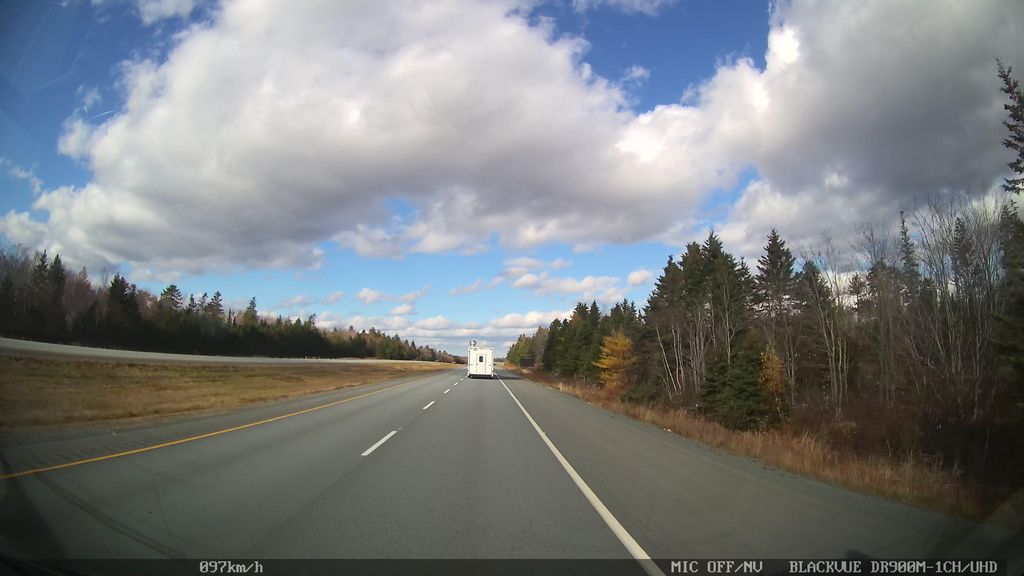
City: halifax